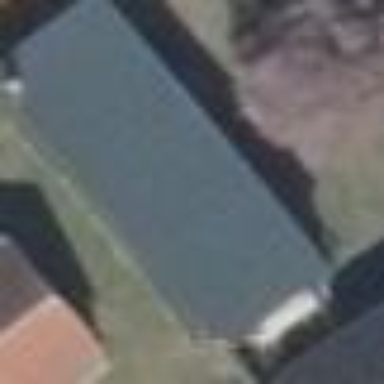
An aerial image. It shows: Shed building.